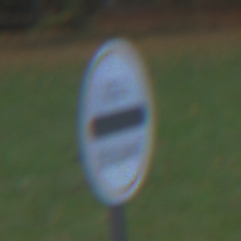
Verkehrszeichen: Zollstelle
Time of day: SunriseSunset
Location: Outdoor (Nature)
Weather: PartlyCloudy
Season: Autumn
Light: Natural